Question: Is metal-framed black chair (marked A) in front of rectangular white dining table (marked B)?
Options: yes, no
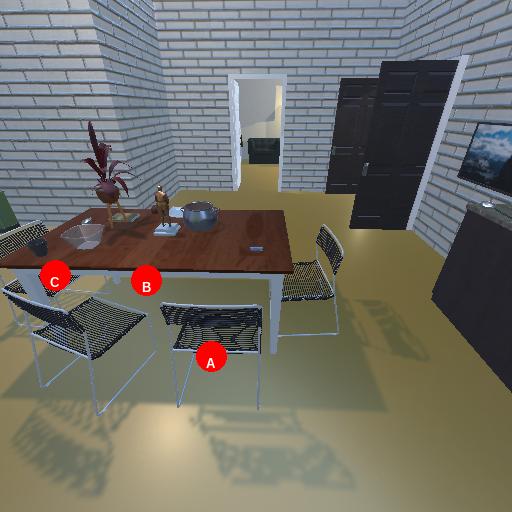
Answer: yes